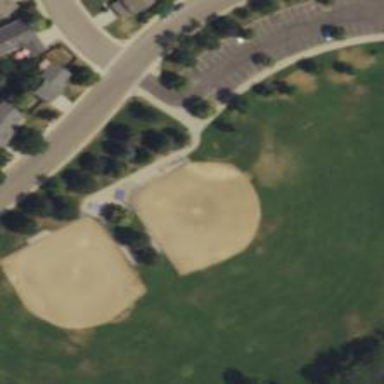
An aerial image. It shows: Baseball pitch for leisure land activities.